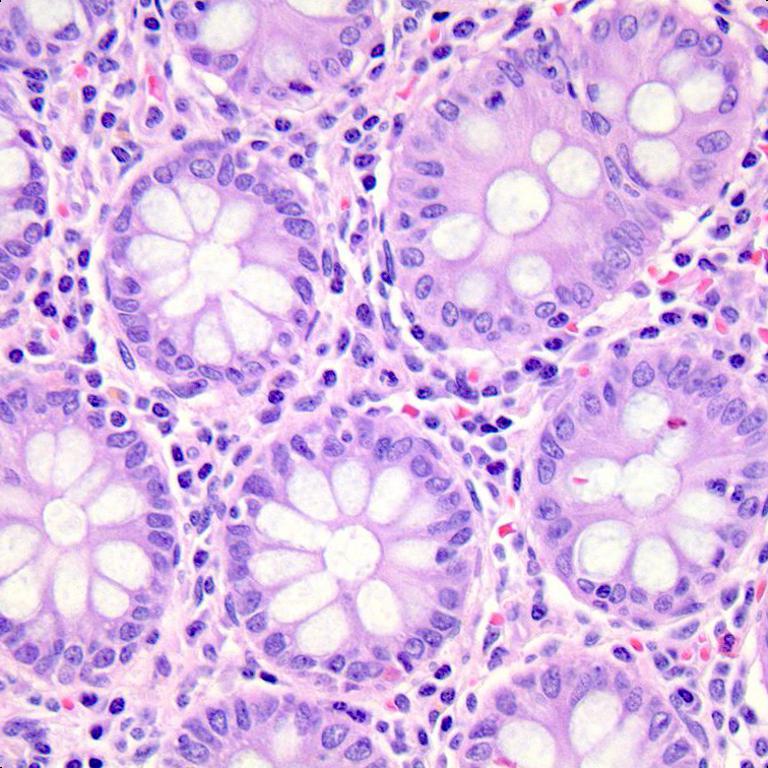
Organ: colon
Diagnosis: benign